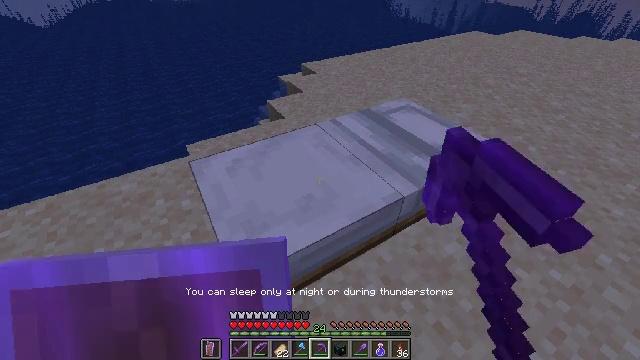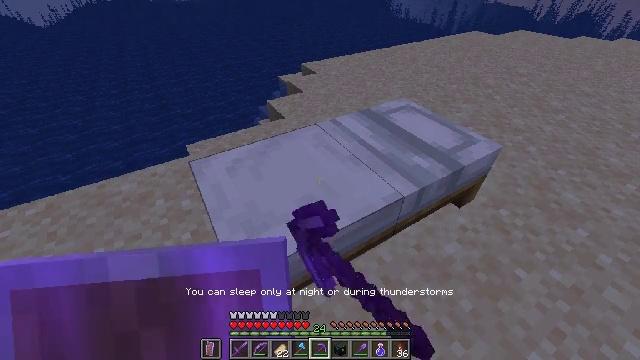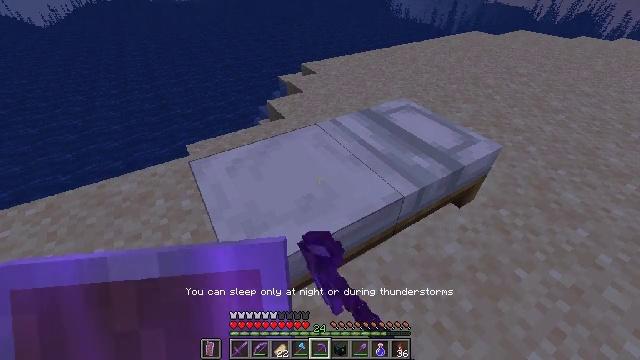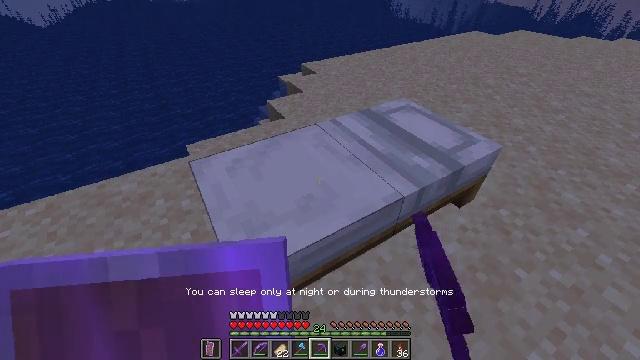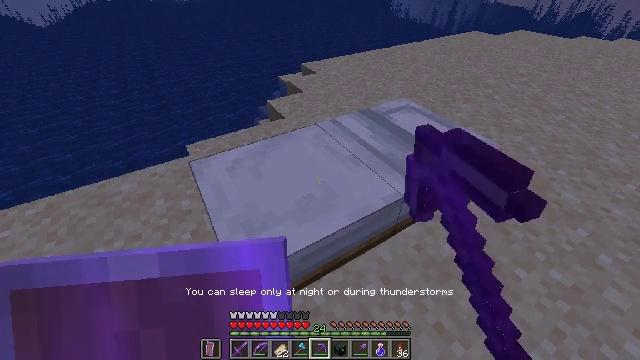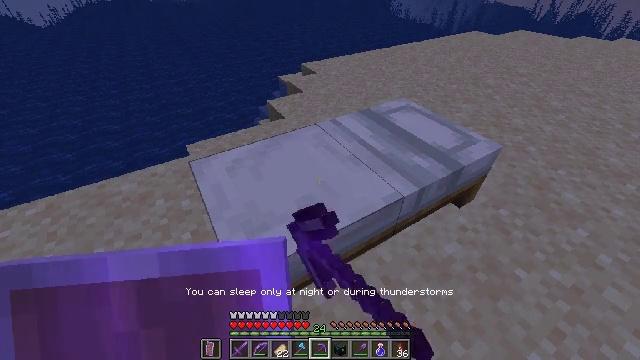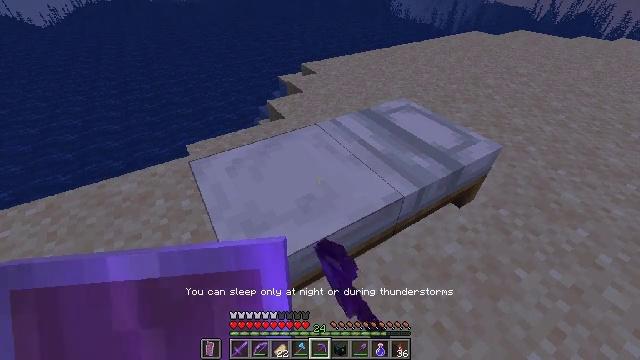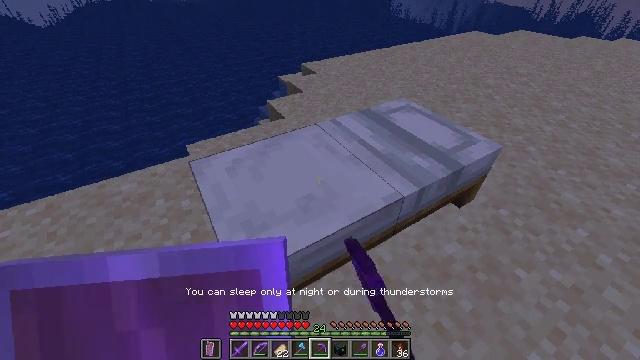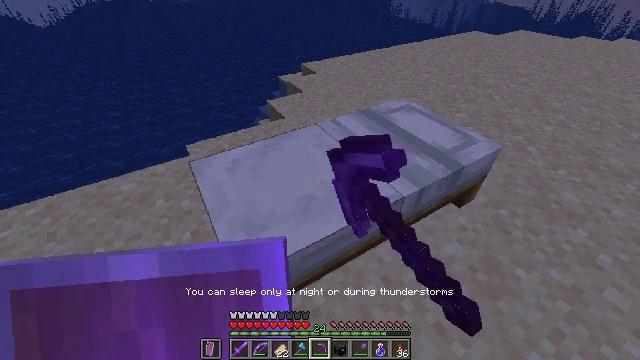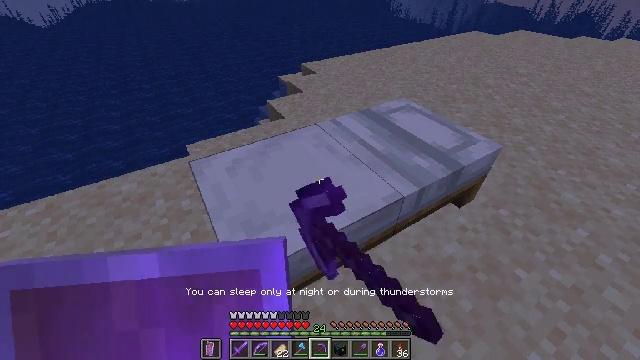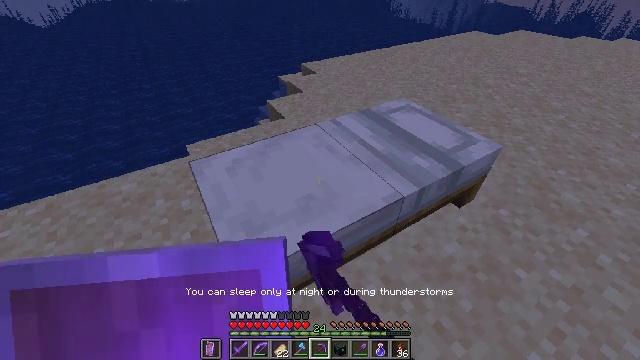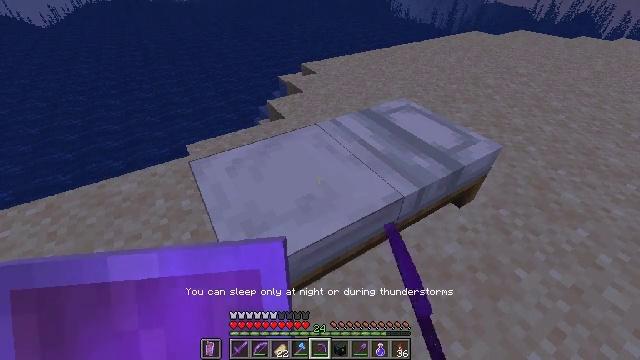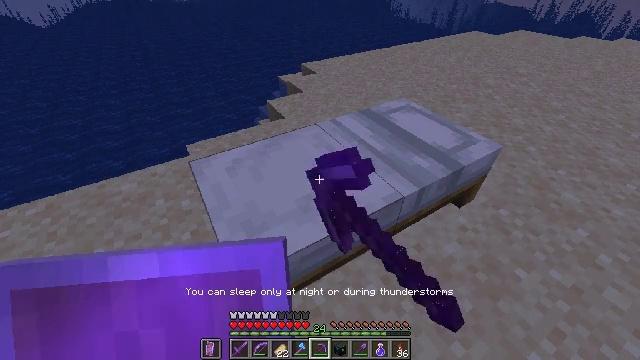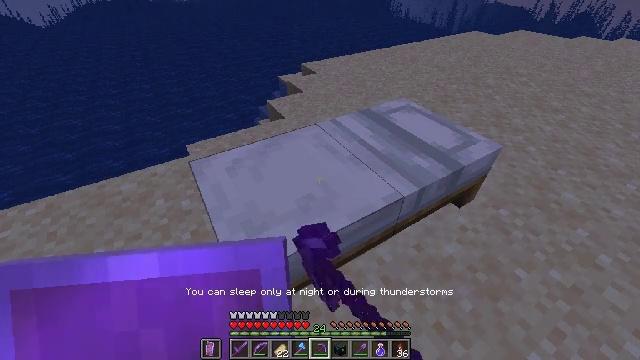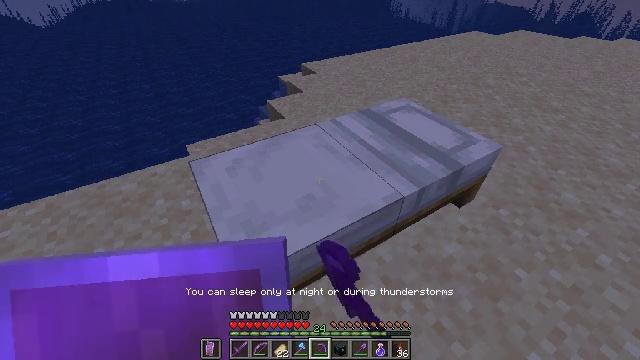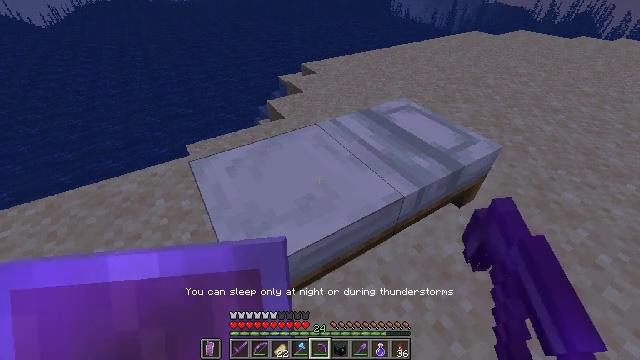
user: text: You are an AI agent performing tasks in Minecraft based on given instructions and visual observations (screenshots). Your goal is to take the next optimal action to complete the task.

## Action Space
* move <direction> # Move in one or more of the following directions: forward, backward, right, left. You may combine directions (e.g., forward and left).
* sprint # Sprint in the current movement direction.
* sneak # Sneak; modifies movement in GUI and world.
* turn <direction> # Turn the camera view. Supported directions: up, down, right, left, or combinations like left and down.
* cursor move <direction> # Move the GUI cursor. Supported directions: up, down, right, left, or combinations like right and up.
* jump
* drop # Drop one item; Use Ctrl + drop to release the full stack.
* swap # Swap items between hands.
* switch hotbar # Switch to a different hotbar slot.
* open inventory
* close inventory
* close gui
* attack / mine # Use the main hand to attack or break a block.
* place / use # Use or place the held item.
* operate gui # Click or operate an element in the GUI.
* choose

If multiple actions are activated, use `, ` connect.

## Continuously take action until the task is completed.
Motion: motion action
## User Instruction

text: Retrieve the white bed for later use.
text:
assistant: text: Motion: use / place
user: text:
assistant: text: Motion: use / place
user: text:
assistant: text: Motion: use / place
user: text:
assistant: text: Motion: use / place
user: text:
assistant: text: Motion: use / place
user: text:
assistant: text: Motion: use / place
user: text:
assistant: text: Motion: use / place
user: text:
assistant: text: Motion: use / place
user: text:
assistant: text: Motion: use / place
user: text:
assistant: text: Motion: use / place
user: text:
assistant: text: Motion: use / place
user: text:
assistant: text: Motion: use / place
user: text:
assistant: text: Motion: use / place
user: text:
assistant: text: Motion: use / place
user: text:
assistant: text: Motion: use / place
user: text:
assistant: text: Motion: use / place
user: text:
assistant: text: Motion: use / place
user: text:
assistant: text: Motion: use / place
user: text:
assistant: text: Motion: use / place
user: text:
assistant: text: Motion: use / place
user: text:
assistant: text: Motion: use / place
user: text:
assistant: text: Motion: use / place
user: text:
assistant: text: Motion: use / place
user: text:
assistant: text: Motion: use / place
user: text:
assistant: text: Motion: use / place
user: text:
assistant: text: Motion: use / place
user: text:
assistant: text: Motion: use / place
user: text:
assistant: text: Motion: use / place
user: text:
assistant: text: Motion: use / place
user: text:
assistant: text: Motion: use / place